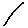
Label: line